Question: I've the following regex in javascript. I'm trying to match only the first number inside square brackets in a string, as i have to replace it.
This is my code.
'''
var str = 'dgt_gallery_item[3][type]';
var res = str.match(/^\w+\[(\d+)\]/g);
var rep = str.replace(/^\w+\[(\d+)\]/g, 5 + 1);
'''
The idea is match from start 1 or more alphanumeric chars, then [, then start capturing 1 or more digits, then ].
I checked on <URL> and my code looks correct but when i test it in the browser, it also matches the first word. How can i skip it?

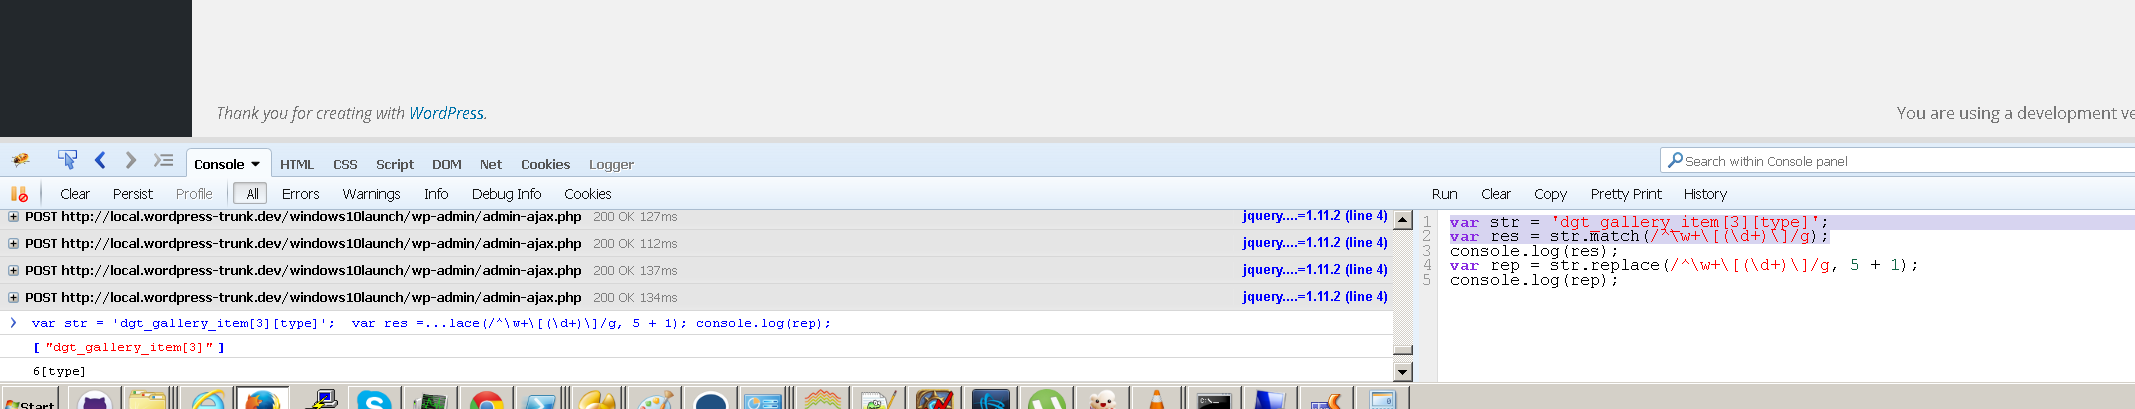
Answer: You can use this regex:
'''
var rep = str.replace(/(?!\[)\d/, (5+1));
'''
---
<URL>.
Explaining:
'''
(?!\[) # the number must be preceded by one '[' character
# without taking it
\d # takes a one digit number ..
# you can use '\d+' to multiple digits number
'''